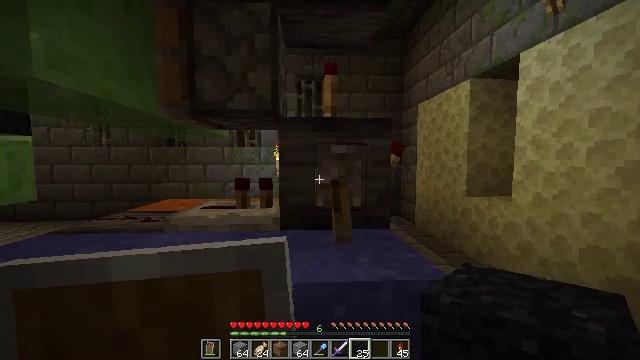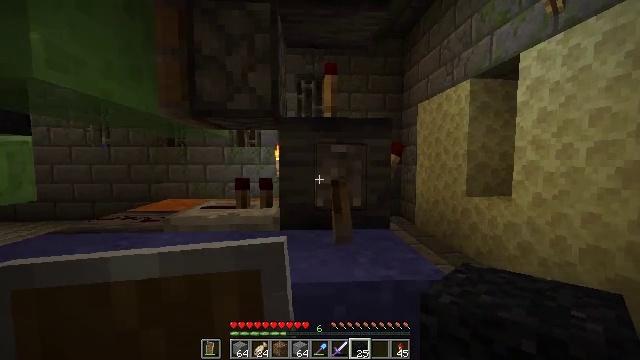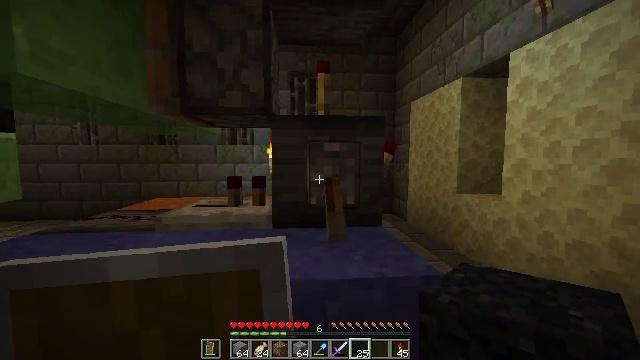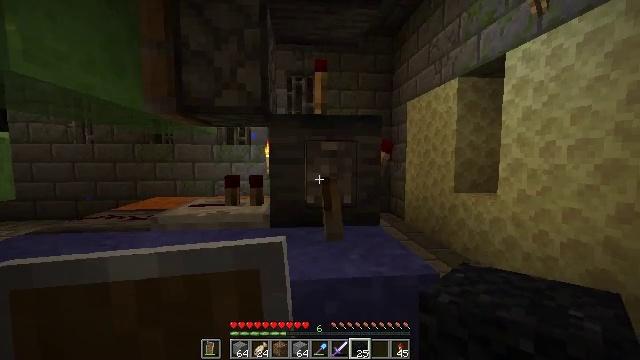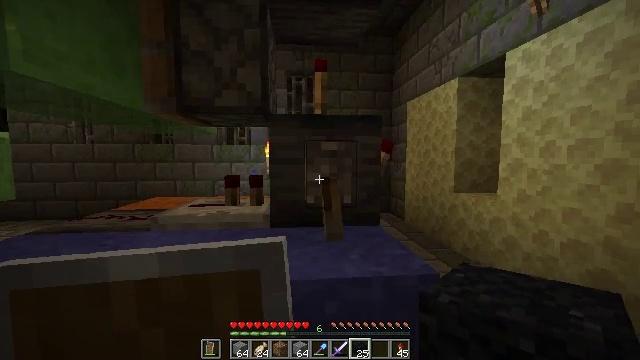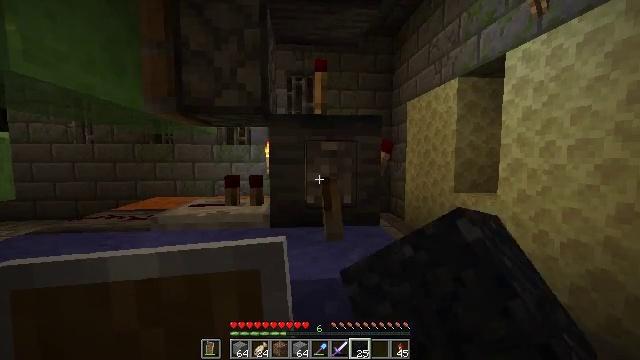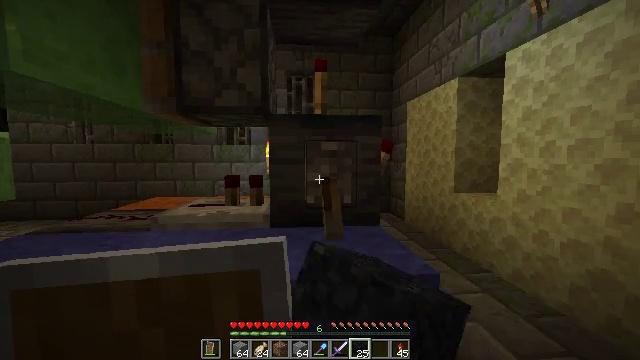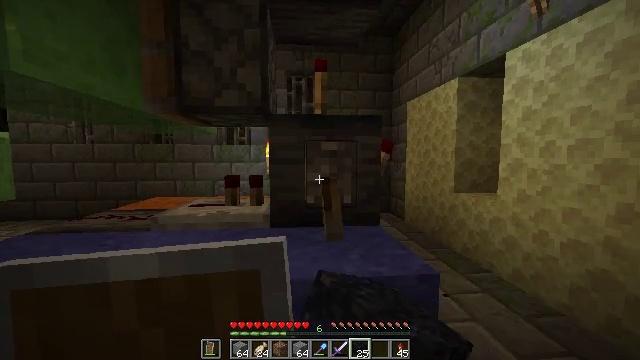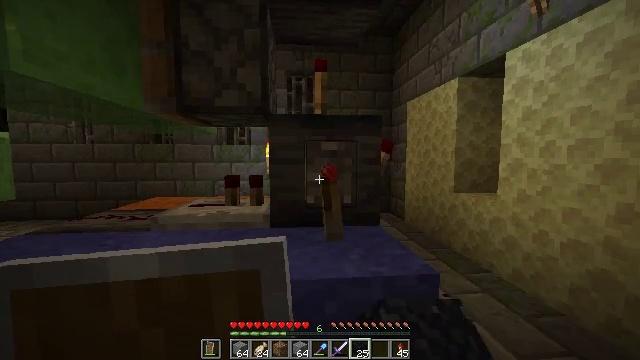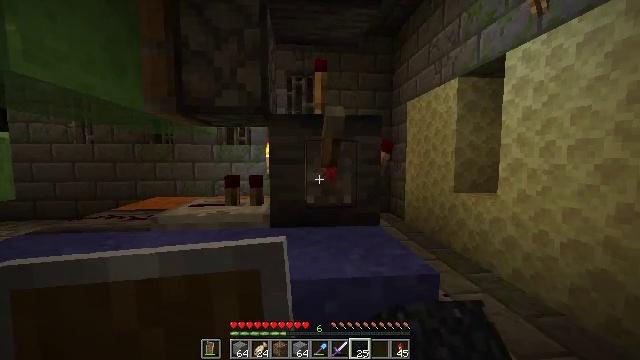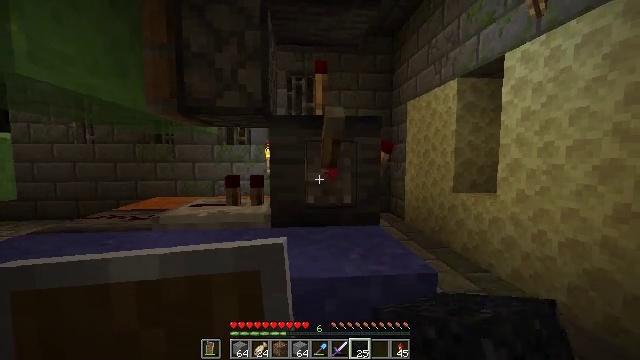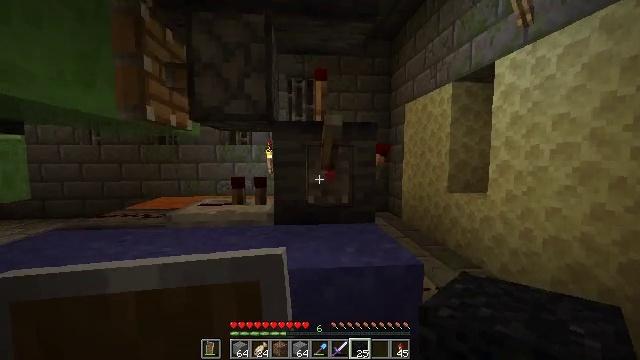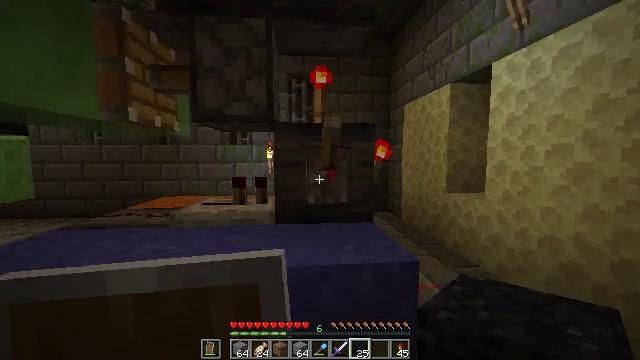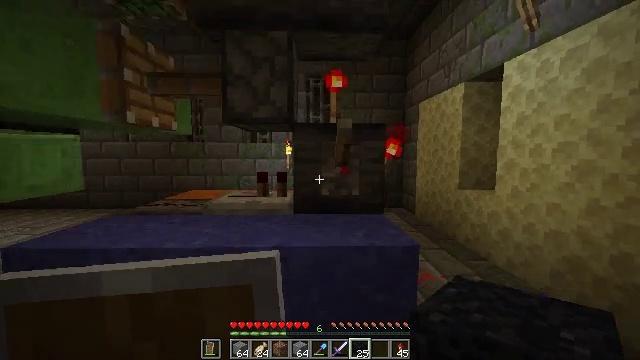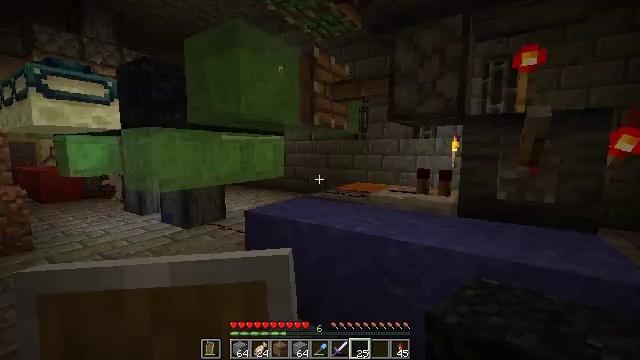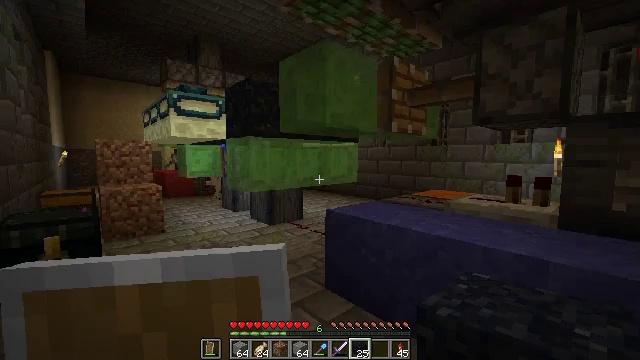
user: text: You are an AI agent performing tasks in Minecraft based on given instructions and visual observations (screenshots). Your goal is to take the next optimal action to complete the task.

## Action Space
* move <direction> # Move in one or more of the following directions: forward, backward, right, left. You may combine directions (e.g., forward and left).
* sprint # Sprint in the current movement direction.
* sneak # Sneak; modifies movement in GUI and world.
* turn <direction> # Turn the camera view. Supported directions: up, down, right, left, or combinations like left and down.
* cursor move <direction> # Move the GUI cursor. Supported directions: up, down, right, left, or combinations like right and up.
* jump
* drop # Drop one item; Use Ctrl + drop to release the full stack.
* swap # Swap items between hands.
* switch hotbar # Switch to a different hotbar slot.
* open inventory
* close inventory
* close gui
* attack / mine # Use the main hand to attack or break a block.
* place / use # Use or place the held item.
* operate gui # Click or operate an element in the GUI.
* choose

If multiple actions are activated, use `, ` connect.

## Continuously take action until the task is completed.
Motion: motion action
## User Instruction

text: Left click to mine black concrete powder.
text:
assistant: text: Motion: no_op
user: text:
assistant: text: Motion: turn right
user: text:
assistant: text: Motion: no_op
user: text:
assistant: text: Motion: use / place
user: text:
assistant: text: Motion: use / place
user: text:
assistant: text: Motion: no_op
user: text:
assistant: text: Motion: no_op
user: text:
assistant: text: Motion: no_op
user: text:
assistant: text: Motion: no_op
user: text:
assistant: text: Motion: move back
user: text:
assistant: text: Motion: move back
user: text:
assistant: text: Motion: move back
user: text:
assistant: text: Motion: move back, turn left
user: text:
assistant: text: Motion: move back, turn left
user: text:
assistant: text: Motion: turn left and up
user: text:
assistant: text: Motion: turn left
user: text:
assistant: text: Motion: no_op
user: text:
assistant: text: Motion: turn left
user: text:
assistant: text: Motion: turn left and up
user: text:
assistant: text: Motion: no_op
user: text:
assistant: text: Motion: no_op
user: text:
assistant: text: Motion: no_op
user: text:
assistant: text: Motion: move forward, turn left
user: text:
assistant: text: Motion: move forward, turn left
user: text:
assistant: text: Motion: move forward, turn left
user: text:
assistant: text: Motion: move forward, turn left
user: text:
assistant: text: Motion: move forward, turn left
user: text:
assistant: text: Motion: move forward, turn left
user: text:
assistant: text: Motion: move forward, turn left
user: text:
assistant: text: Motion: move forward, turn left